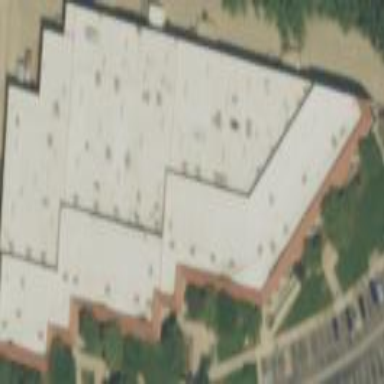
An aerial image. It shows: Office building.